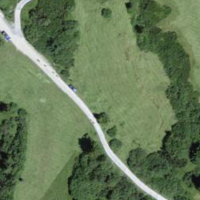
EUNIS habitat code: 26
Species observed at this site:
Pimpinella major
Chrysotoxum bicincta
Odezia atrata